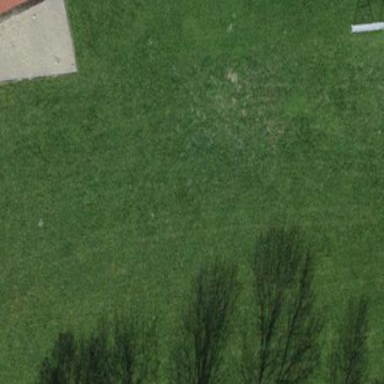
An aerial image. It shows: Soccer pitch with grass surface for leisure and sports.